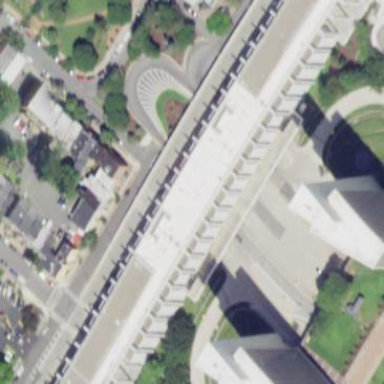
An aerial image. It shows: Building part with flat roof.